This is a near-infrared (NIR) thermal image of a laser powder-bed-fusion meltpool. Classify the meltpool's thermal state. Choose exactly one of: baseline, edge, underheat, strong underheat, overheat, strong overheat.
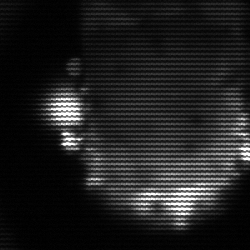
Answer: baseline